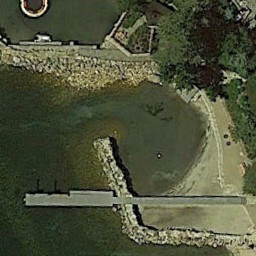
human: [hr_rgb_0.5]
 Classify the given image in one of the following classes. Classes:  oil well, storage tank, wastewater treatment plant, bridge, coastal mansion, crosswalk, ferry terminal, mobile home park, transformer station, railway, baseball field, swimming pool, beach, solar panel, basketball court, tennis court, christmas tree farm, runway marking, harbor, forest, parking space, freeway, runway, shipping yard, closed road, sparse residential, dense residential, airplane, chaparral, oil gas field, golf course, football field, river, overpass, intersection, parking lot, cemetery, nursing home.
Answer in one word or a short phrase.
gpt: ferry terminal